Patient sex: M
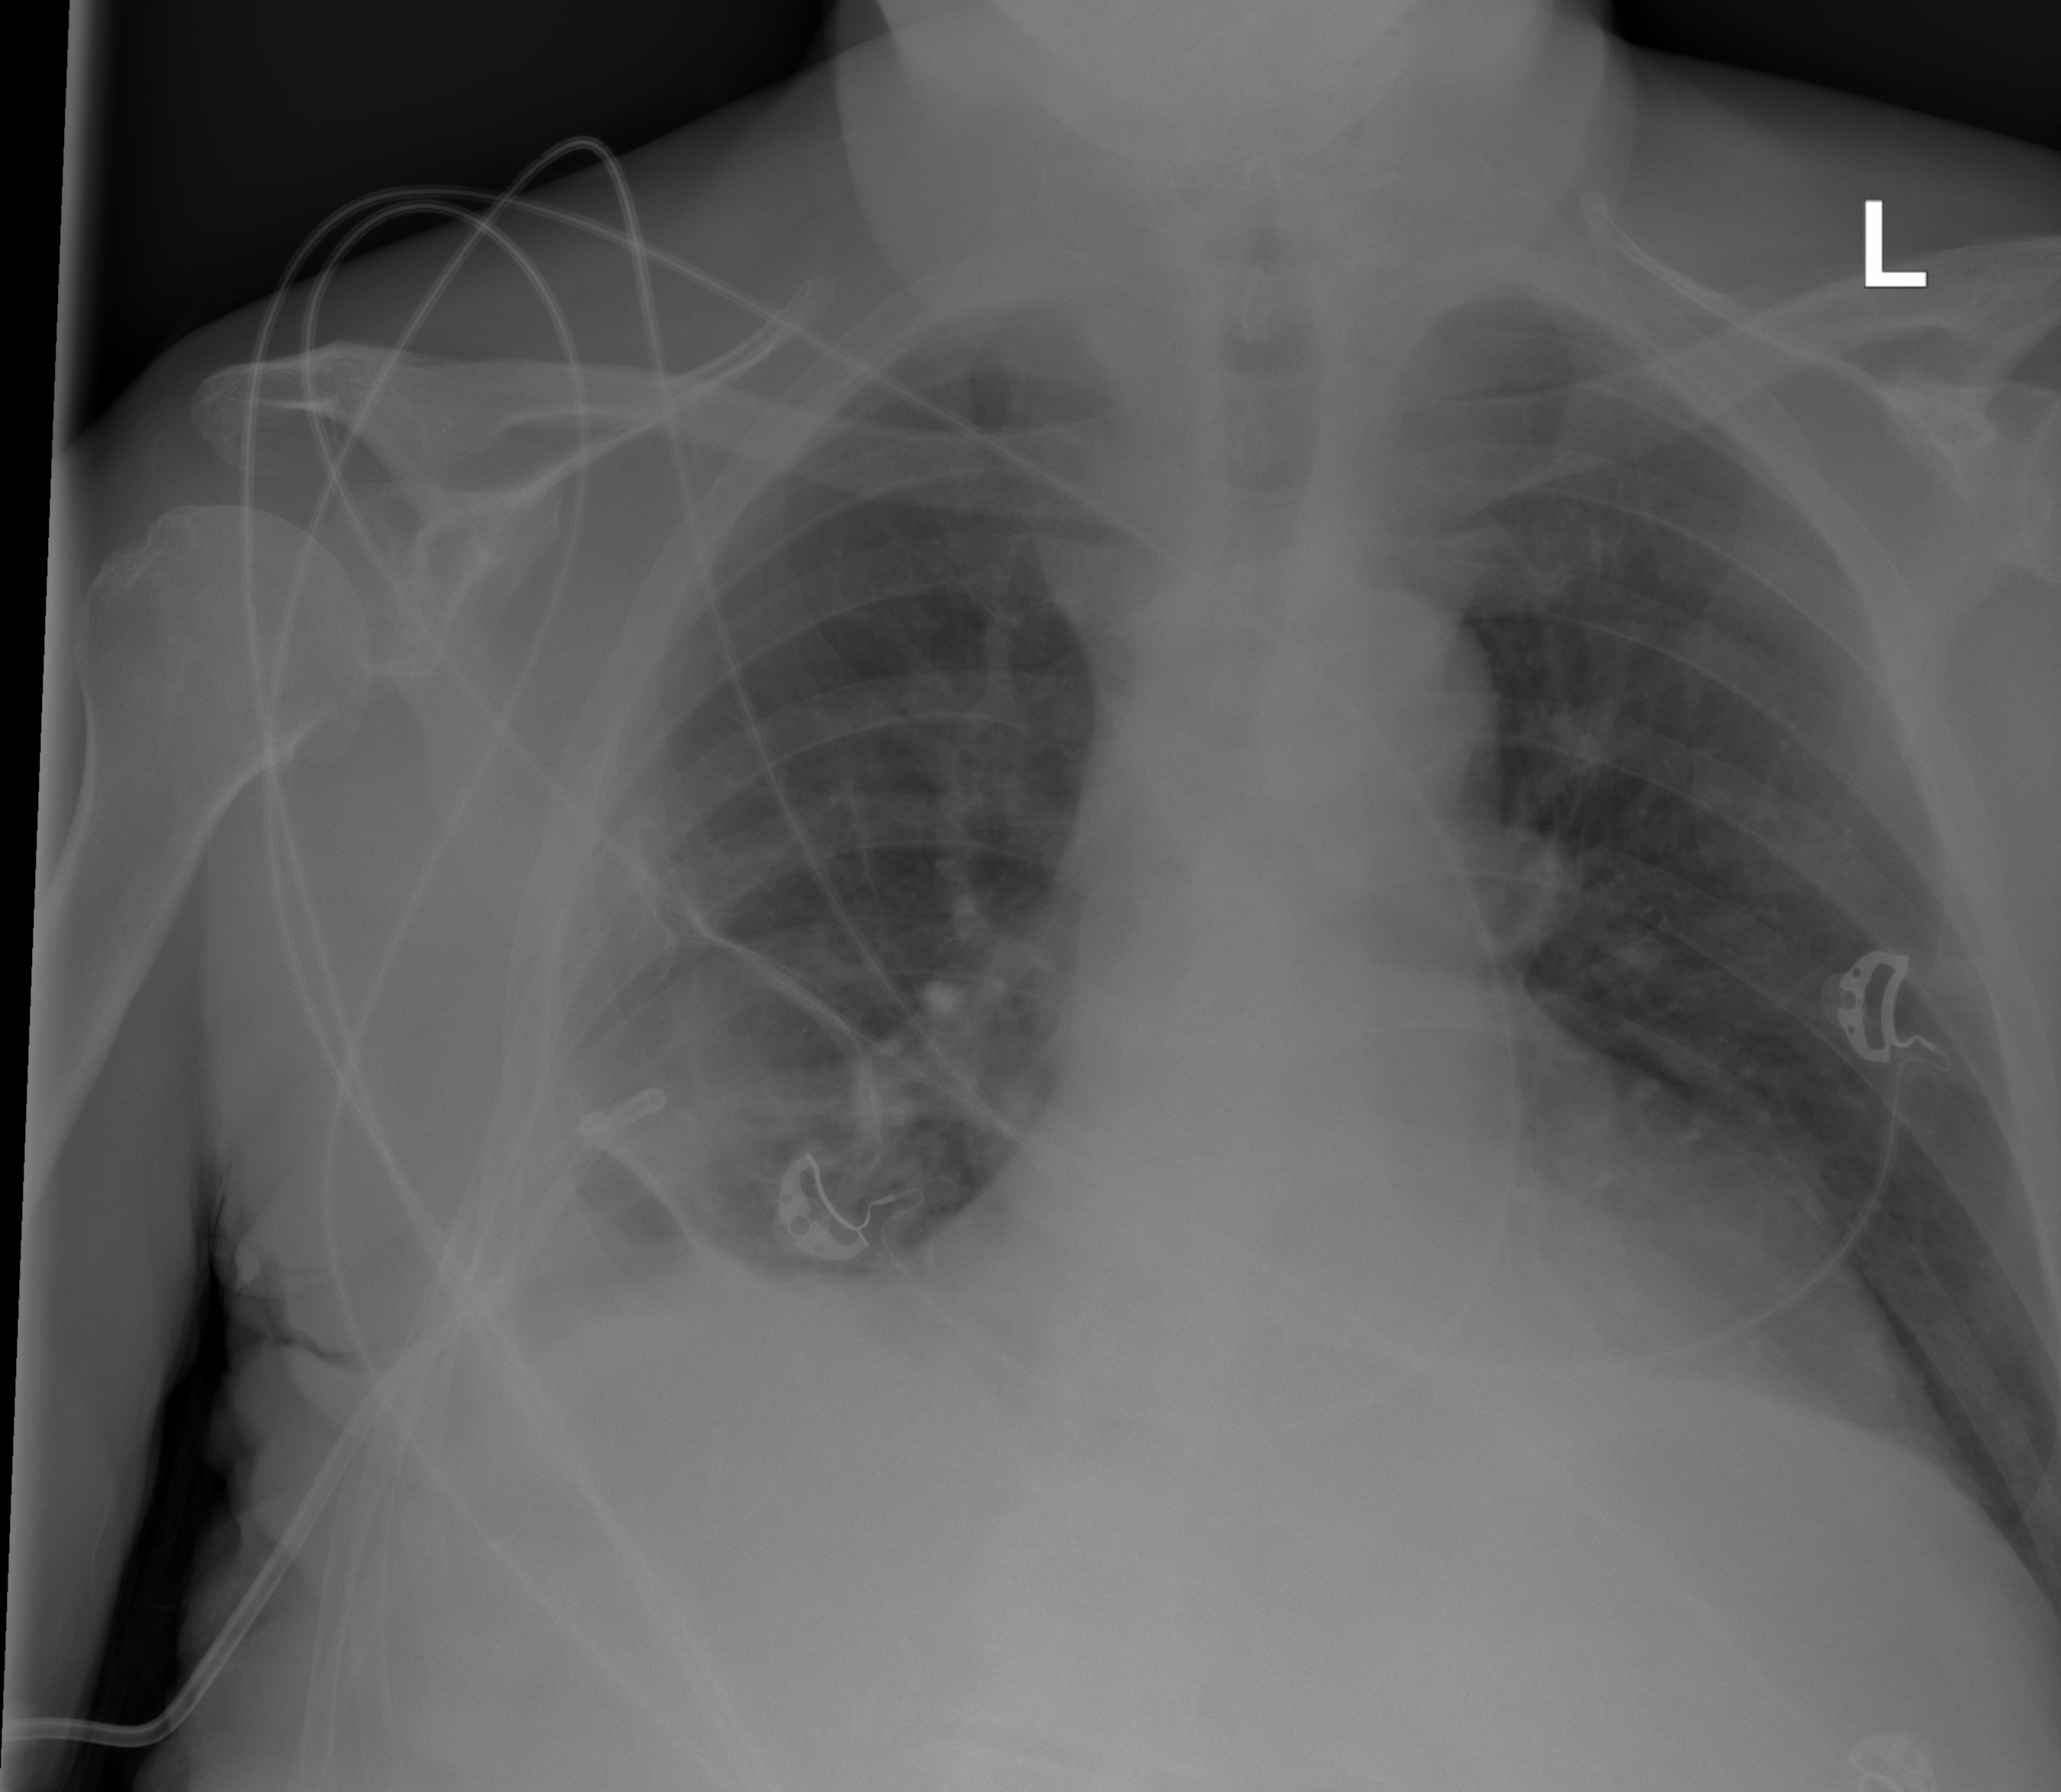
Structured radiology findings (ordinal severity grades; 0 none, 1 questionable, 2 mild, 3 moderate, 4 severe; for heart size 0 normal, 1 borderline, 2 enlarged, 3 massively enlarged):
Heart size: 2
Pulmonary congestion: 0
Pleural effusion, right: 2
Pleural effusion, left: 0
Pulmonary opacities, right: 0
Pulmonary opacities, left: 0
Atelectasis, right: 2
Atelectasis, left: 2